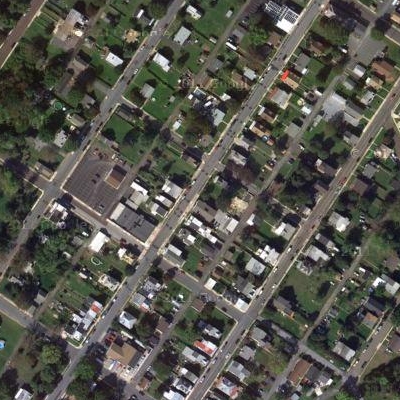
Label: fResident